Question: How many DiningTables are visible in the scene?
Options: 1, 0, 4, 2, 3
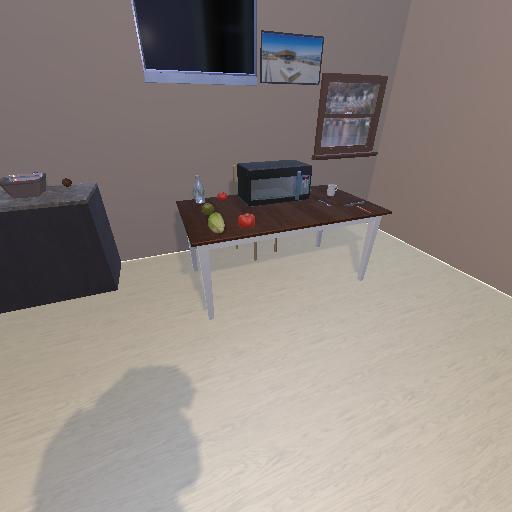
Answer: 1